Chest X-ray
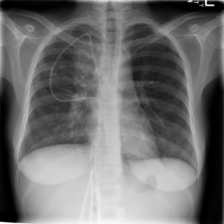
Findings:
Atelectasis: negative
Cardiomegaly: negative
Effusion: negative
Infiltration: negative
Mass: positive
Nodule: negative
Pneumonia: negative
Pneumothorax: negative
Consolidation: positive
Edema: negative
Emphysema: negative
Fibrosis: negative
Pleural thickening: negative
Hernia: negative